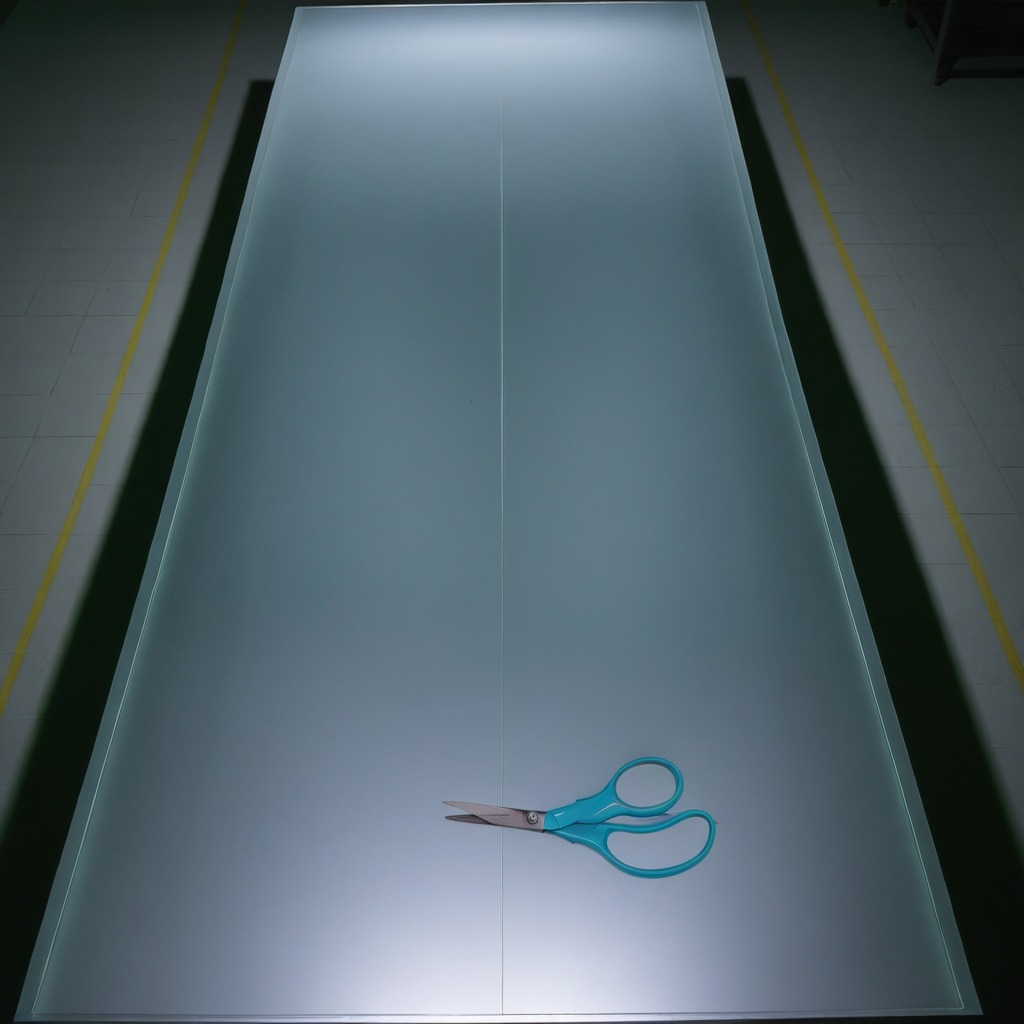
A scissor is lying on the table in the railway signal maintenance room.